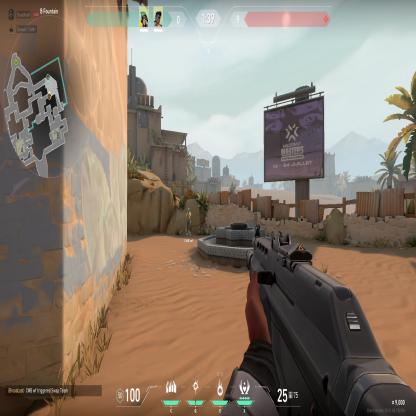
Label: teammate